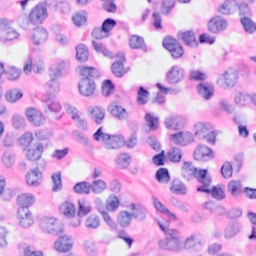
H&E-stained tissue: Breast